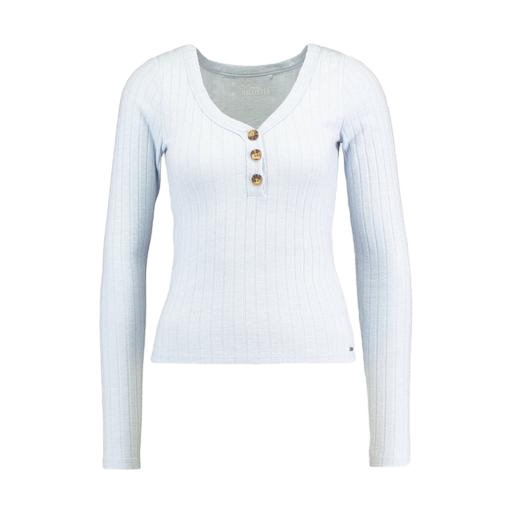
white henley long-sleeved ribbed-jersey top, blue iconic women's long-sleeved t-shirt, long-sleeve henley tee, white background